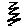
Label: zigzag